Question: If this is a duplicate, please let me know, I haven't found anything.
I have written a php file that can read content from a database table and write it into a excel '.xls' file.
Everything works fine except by that timestamps. In my generated '.xls' file every timestamp is being replaced by #######, as well as some telephone numbers. Above is a screenshot
I might guess it has something to do with colons ':' or hyphens '-', but I can't figure it out.
Here is my code:
'''
<?php
/*******EDIT LINES 3-8*******/
$DB_Server = "localhost"; //MySQL Server
$DB_Username = "xxxxxx"; //MySQL Username
$DB_Password = "xxxxxx"; //MySQL Password
$DB_DBName = "xxxxxx"; //MySQL Database Name
$DB_TBLName = "xxxxxx"; //MySQL Table Name
$filename = "downloaded_table"; //File Name
//create MySQL connection
$sql = "Select * from $DB_TBLName"; //Modify query here
/*******YOU DO NOT NEED TO EDIT ANYTHING BELOW THIS LINE*******/
$Connect = @mysql_connect($DB_Server, $DB_Username, $DB_Password) or die("Couldn't connect to MySQL:<br>" . mysql_error() . "<br>" . mysql_errno());
//select database
$Db = @mysql_select_db($DB_DBName, $Connect) or die("Couldn't select database:<br>" . mysql_error(). "<br>" . mysql_errno());
//execute query
$result = @mysql_query($sql,$Connect) or die("Couldn't execute query:<br>" . mysql_error(). "<br>" . mysql_errno());
$file_ending = "xls";
//header info for browser
header("Content-Type: application/xls");
header("Content-Disposition: attachment; filename=$filename.xls");
header("Pragma: no-cache");
header("Expires: 0");
/*******Start of Formatting for Excel*******/
//define separator (defines columns in excel & tabs in word)
$sep = " "; //tabbed character
//start of printing column names as names of MySQL fields
for ($i = 0; $i < mysql_num_fields($result); $i++) {
echo mysql_field_name($result,$i) . " ";
}
print("
");
//end of printing column names
//start while loop to get data
while($row = mysql_fetch_row($result))
{
$schema_insert = "";
for($j=0; $j<mysql_num_fields($result);$j++)
{
if(!isset($row[$j]))
$schema_insert .= "NULL".$sep;
elseif ($row[$j] != "")
$schema_insert .= "$row[$j]".$sep;
else
$schema_insert .= "".$sep;
}
$schema_insert = str_replace($sep."$", "", $schema_insert);
$schema_insert = preg_replace("/
|
|
|
/", " ", $schema_insert);
$schema_insert .= " ";
print(trim($schema_insert));
print "
";
}
?>
'''
Please help
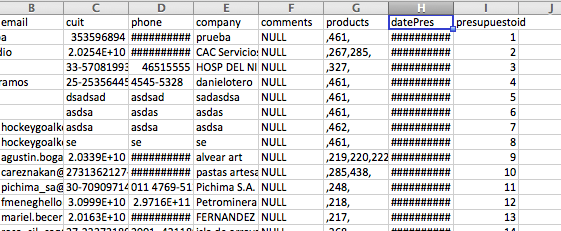
Answer: The '######' is shown in MS Excel when the data in a cell is too long for the column width.... the data inside the cell is still correct, as you can see if you select one of those cells and look at the value displayed in the cell content bar
As you're only creating a CSV file, you can't control the width of the cells, so you'll have to live with it.... unless you want to create a real Excel file, when you can set column widths explicitly